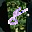
Label: 8